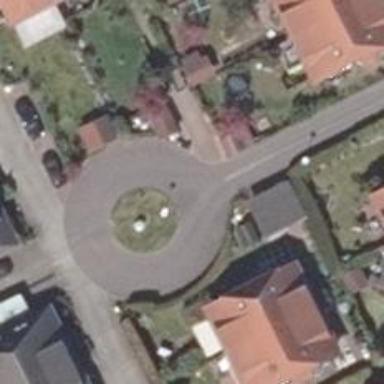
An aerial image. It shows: Asphalt road designated as living street.